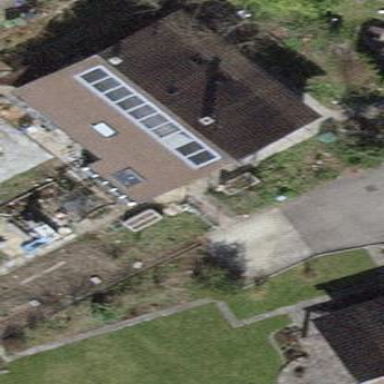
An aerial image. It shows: Building with tiled roof.